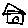
Label: house